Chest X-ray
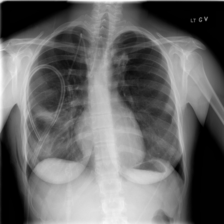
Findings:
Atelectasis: negative
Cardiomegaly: negative
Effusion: negative
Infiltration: negative
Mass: negative
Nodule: negative
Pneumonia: negative
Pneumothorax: negative
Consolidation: negative
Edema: negative
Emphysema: positive
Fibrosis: negative
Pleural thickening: negative
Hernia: negative